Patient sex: M
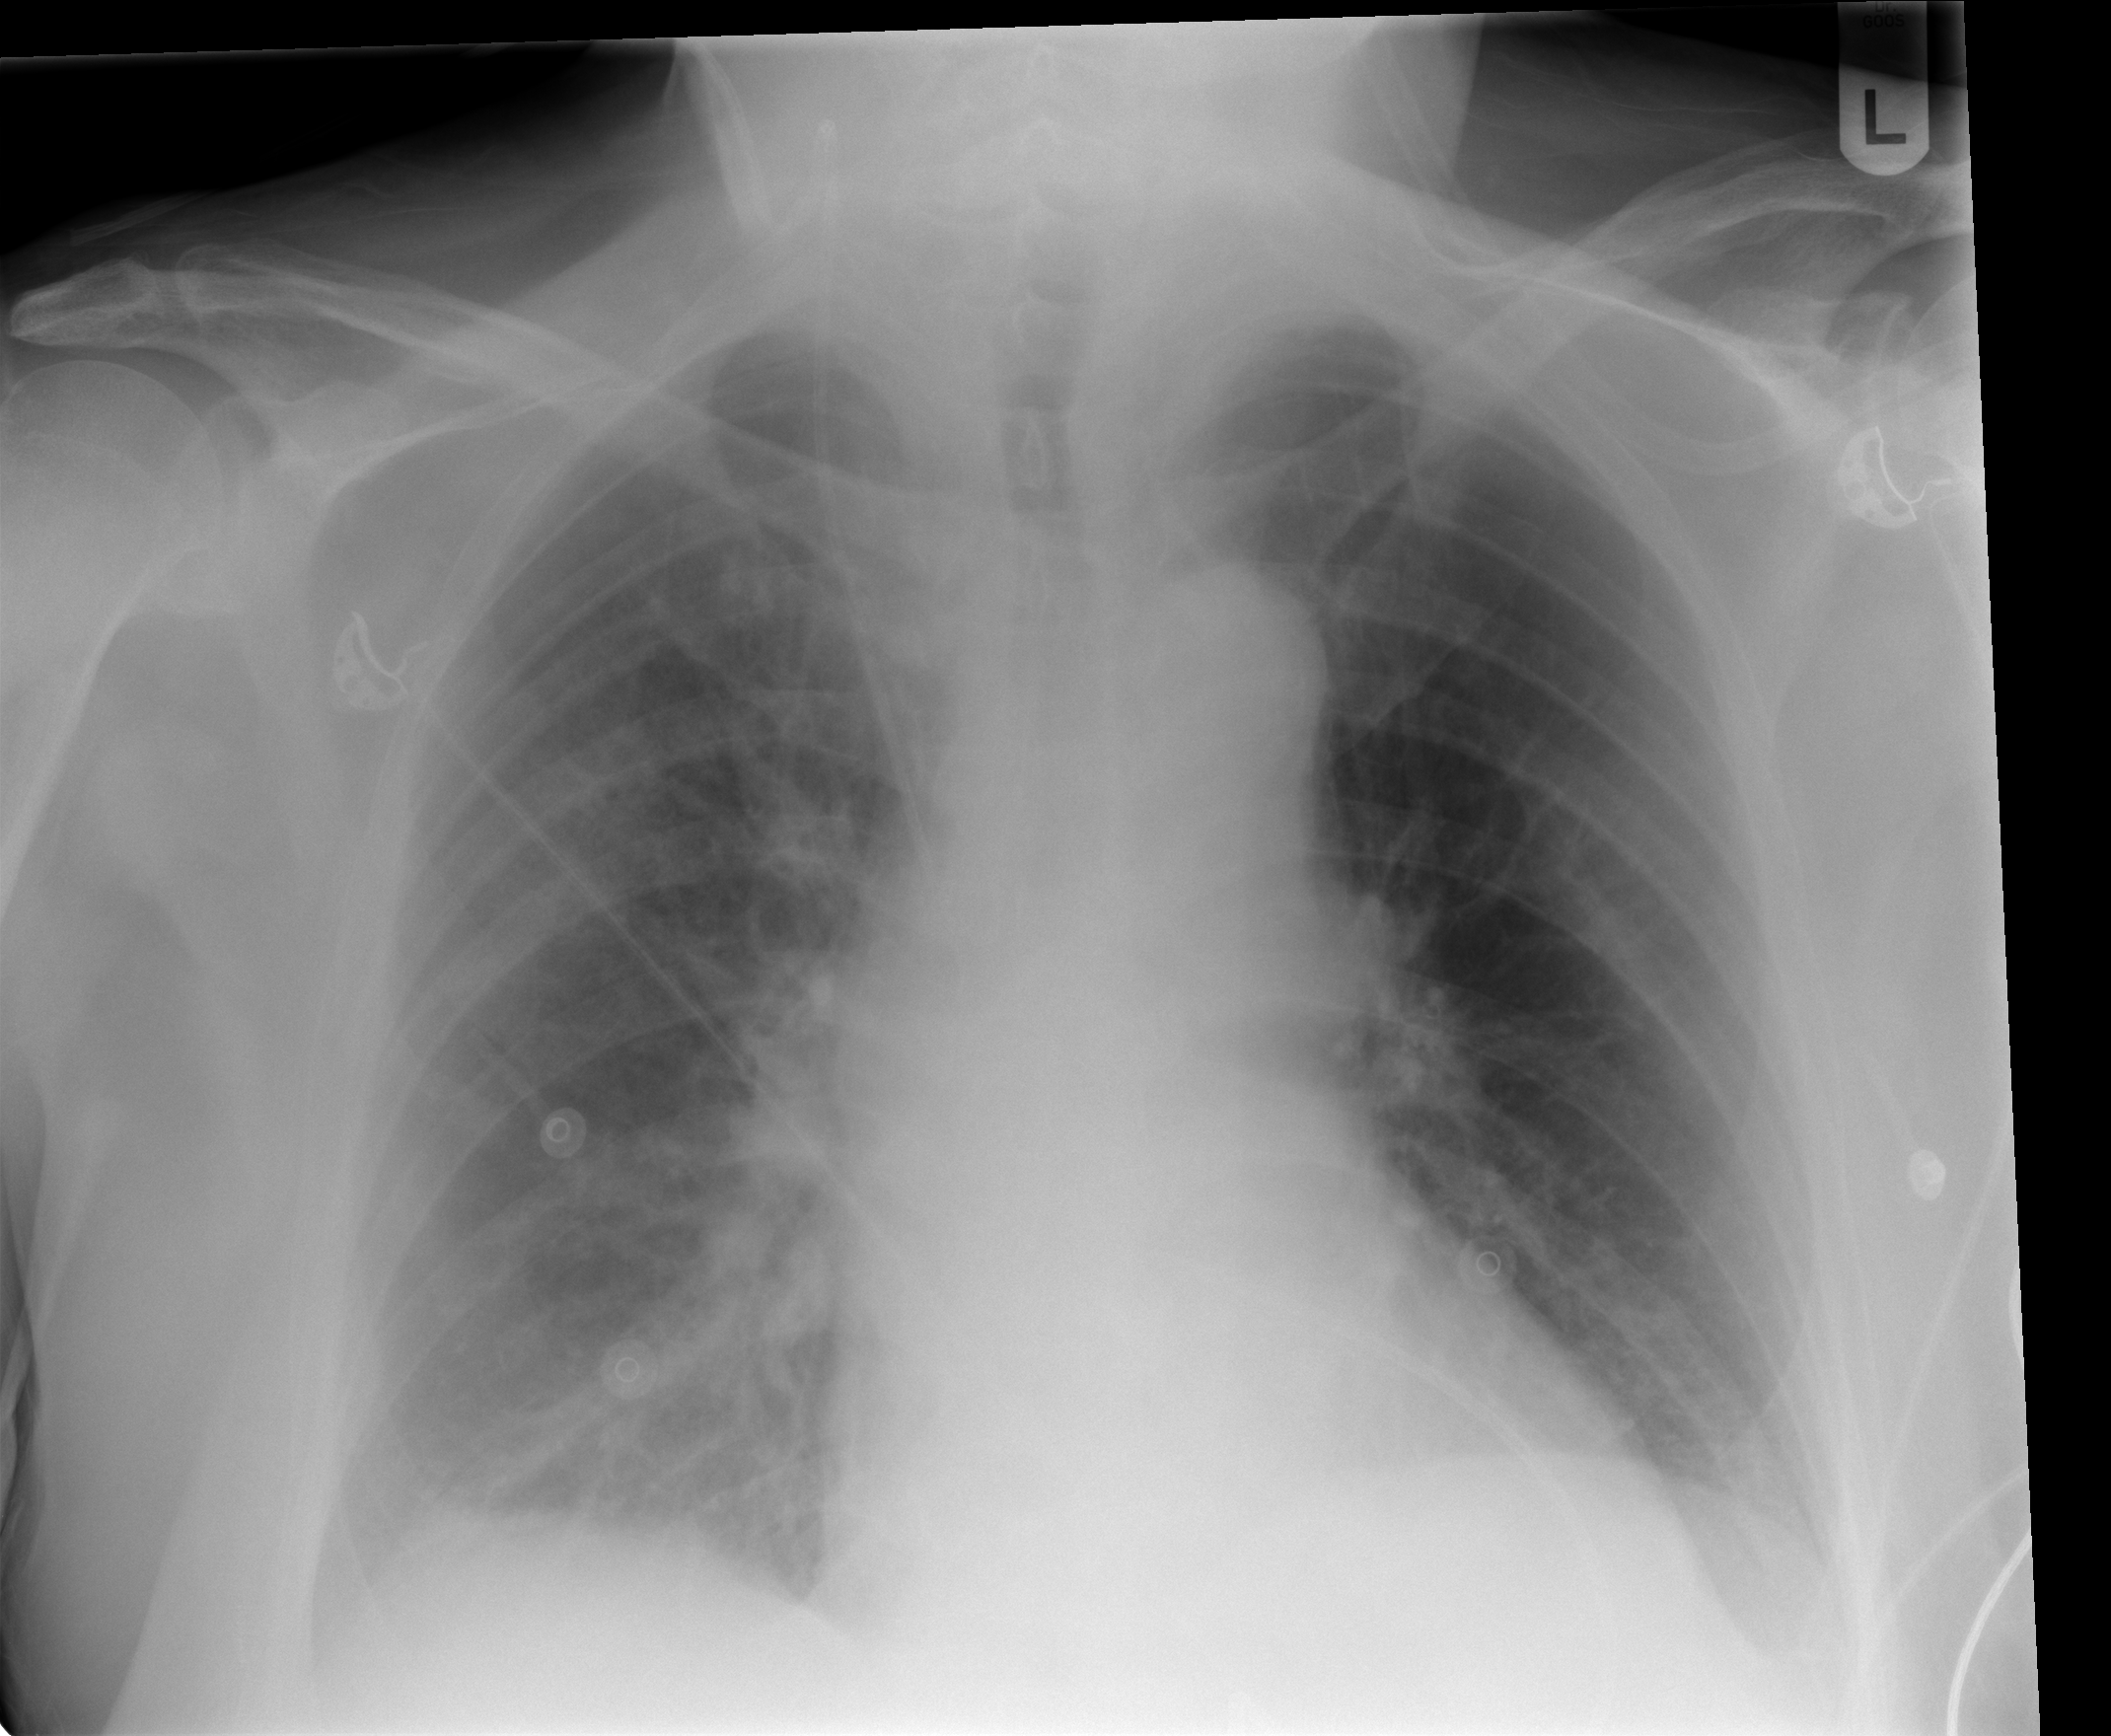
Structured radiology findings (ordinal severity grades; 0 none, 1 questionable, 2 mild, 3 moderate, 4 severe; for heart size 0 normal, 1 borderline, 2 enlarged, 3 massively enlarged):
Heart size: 0
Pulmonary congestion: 0
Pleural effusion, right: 2
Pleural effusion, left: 0
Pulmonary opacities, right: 2
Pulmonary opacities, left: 0
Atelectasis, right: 2
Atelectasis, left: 0